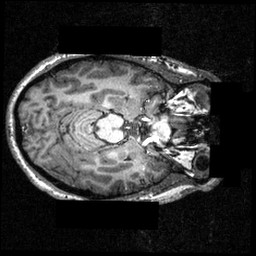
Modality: T1w
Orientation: axial
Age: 29
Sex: male
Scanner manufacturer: siemens
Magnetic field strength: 3.951 T
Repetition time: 1.5 s
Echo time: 0.00335 s